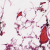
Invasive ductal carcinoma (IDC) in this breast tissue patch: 0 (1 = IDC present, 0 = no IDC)